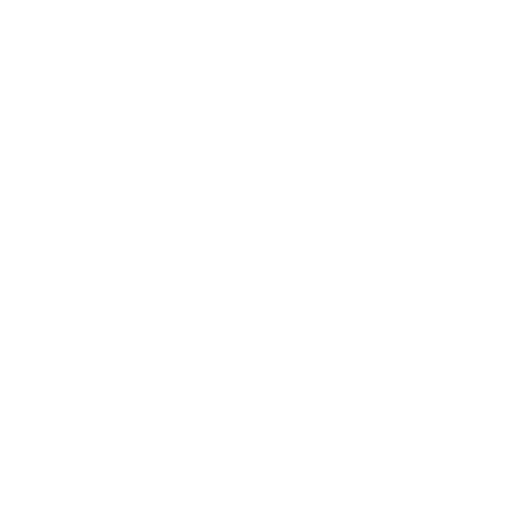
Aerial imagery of island in Alaska named San Clemente Island containing only unknown